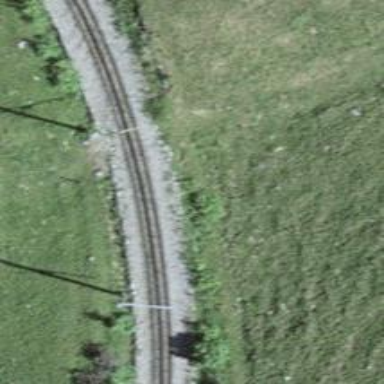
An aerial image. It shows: Railway crossing.